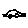
Label: car